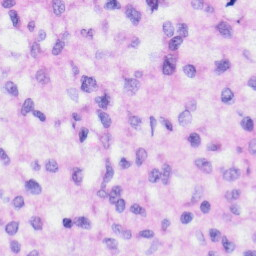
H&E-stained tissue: Liver